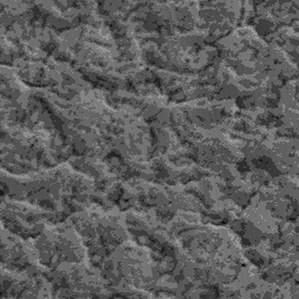
Label: frost